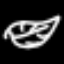
Label: leaf